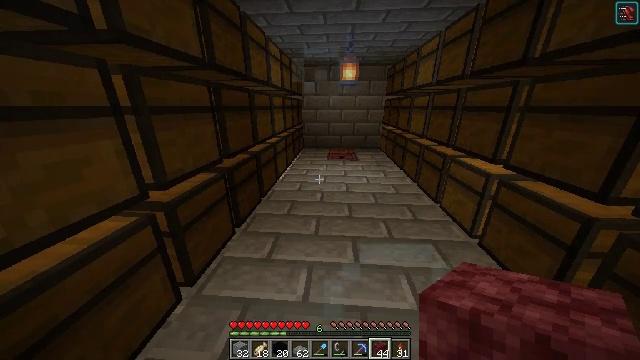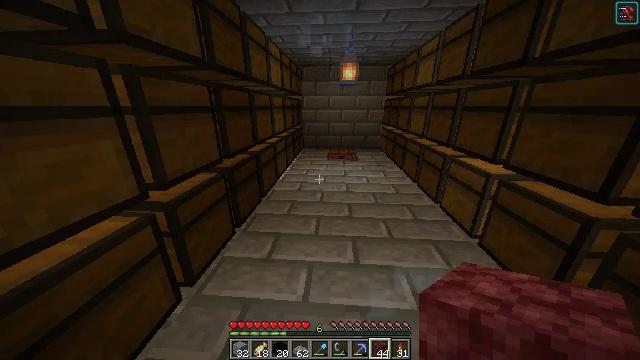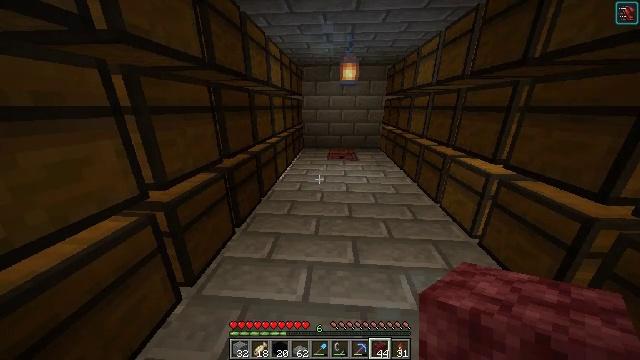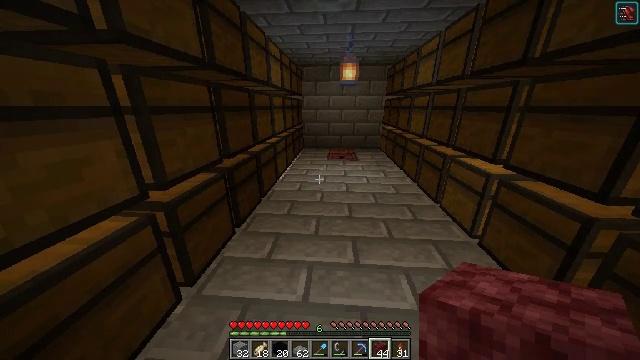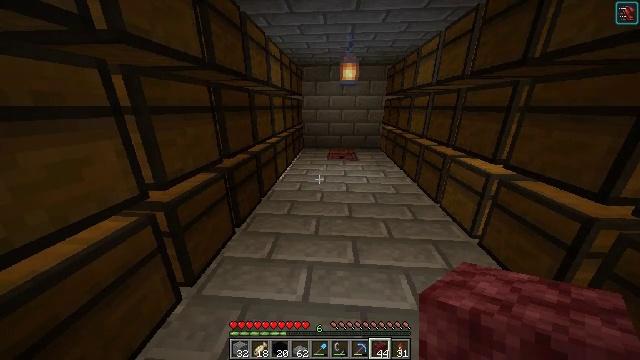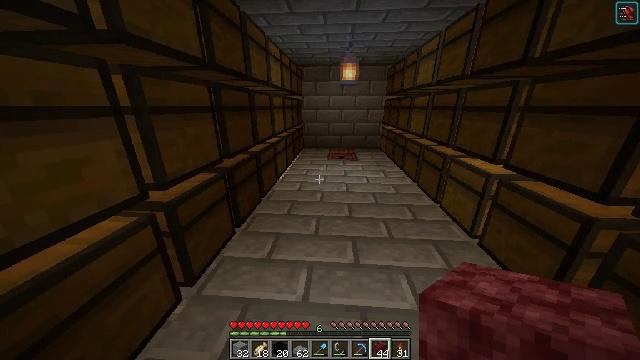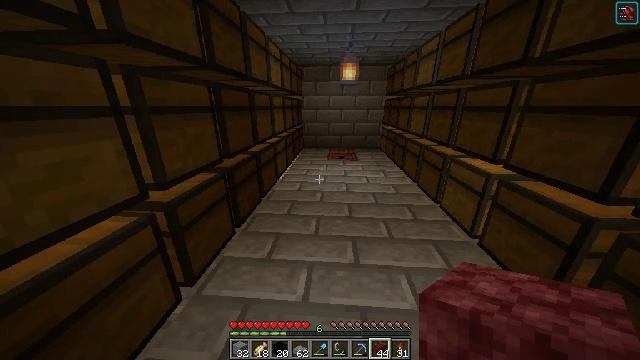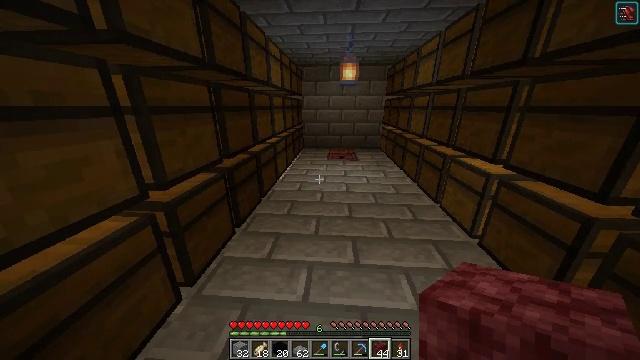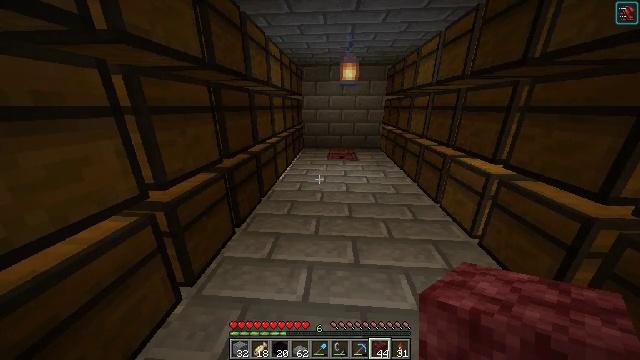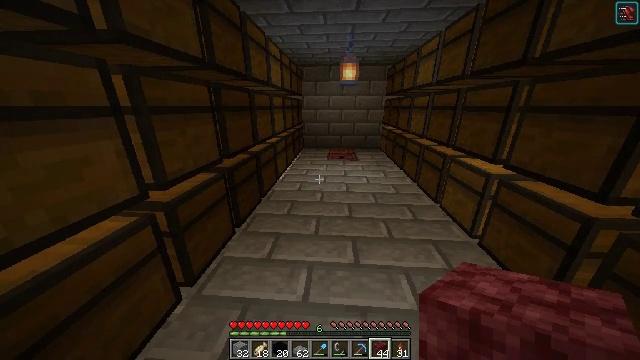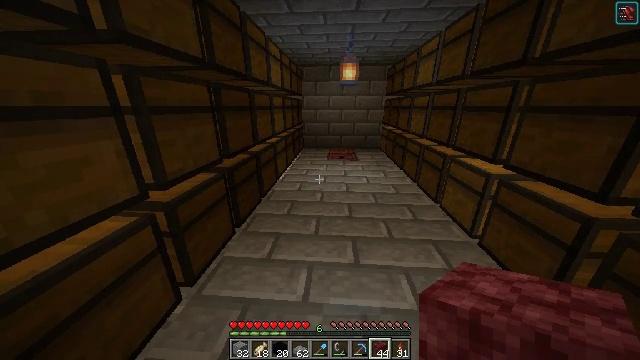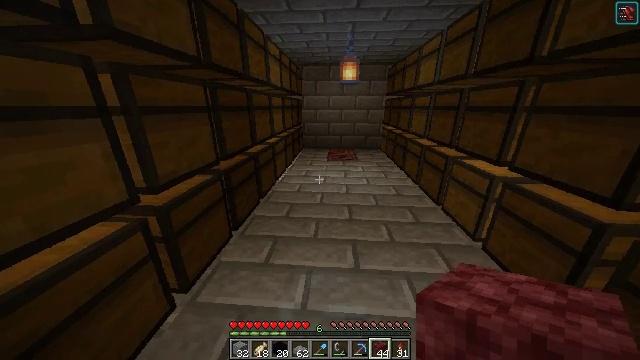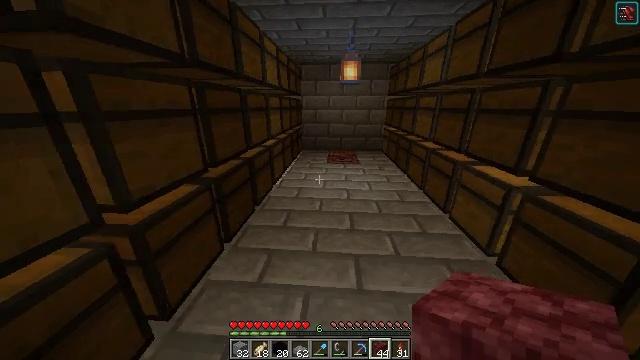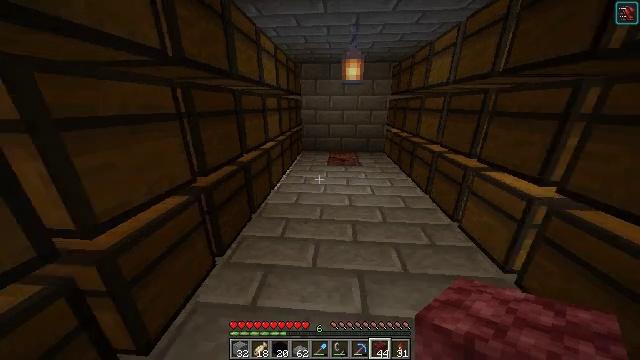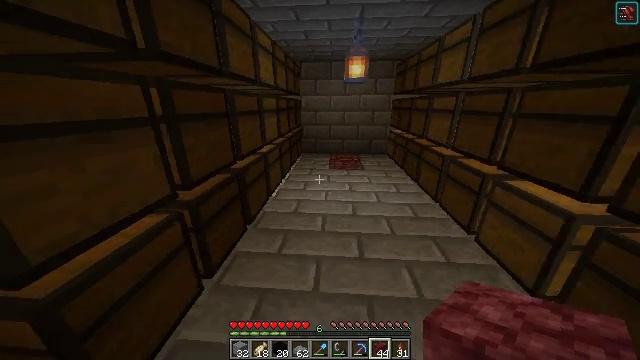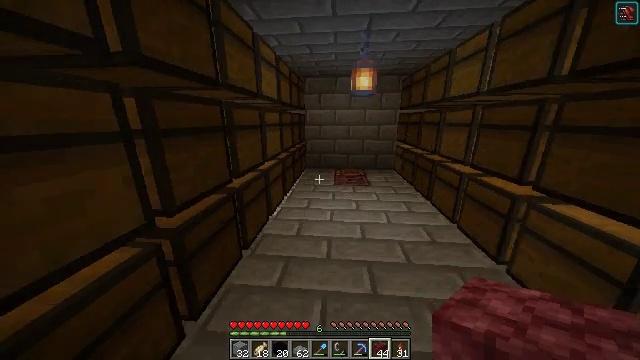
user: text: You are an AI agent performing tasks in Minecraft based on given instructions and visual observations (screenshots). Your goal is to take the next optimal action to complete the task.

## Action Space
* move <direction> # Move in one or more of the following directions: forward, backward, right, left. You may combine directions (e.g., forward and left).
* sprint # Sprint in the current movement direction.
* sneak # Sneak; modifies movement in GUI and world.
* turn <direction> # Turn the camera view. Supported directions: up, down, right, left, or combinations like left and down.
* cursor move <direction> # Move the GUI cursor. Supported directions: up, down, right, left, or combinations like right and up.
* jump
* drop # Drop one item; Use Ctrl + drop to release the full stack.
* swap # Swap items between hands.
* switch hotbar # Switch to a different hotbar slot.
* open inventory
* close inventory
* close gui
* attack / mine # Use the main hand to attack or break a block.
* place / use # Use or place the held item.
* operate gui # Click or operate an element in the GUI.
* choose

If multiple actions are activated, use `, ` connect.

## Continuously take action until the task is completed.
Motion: motion action
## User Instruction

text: Create white concrete powder at the crafting table.
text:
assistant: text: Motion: no_op
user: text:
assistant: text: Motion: no_op
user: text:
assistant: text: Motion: no_op
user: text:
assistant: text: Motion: no_op
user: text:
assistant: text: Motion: no_op
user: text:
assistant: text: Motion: no_op
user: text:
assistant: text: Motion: no_op
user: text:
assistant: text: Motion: no_op
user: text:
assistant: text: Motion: no_op
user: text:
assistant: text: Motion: no_op
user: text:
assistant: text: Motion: move forward
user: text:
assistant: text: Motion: move forward
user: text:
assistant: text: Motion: move forward
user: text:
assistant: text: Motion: move forward
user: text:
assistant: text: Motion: move forward, turn left and up
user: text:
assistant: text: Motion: move forward, turn left and up
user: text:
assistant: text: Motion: move forward, turn left and up
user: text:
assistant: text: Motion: move forward and move right, turn left and up
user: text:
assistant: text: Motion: move forward and move right, turn left
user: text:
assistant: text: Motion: move forward and move right, turn left
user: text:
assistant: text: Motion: move forward and move right, turn left
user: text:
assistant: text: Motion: move forward and move right, turn left
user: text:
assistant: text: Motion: move forward and move right, turn left and down
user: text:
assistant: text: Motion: move forward and move right, turn left and down
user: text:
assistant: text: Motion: move forward and move right, turn left and down
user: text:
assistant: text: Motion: move forward and move right, turn left and down
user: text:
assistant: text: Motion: move forward and move right, turn left and down
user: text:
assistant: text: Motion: turn left and down
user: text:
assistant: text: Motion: turn left and down
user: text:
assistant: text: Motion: turn left and down